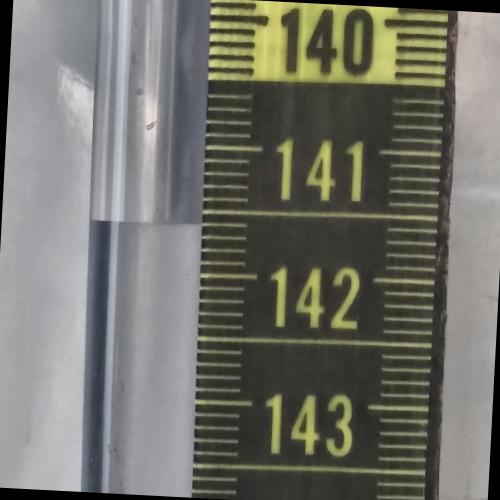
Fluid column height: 141.6 cm